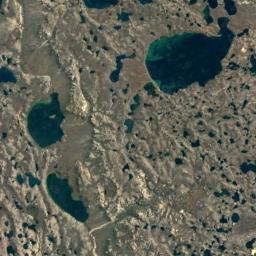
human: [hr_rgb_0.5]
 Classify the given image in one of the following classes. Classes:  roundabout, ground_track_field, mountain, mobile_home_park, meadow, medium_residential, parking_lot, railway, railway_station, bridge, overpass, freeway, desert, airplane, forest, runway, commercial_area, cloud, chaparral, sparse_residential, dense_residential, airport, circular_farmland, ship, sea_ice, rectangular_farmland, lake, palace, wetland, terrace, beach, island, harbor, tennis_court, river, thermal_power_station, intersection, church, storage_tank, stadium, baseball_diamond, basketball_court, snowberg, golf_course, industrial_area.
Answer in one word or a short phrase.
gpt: wetland